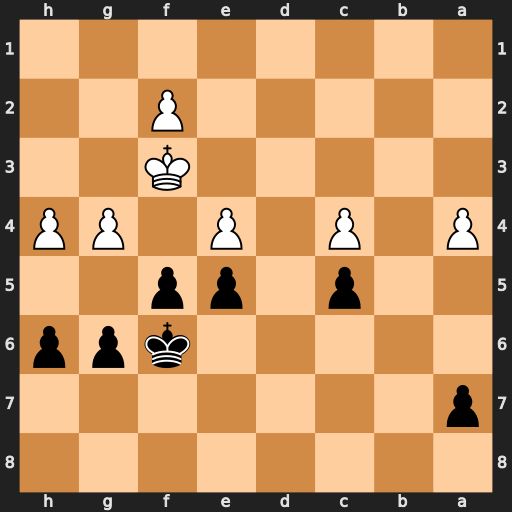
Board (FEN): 8/p7/5kpp/2p1pp2/P1P1P1PP/5K2/5P2/8
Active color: b
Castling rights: -
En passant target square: -
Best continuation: fxg4+ Kxg4 h5+ Kg3 g5